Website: walmart
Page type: payment
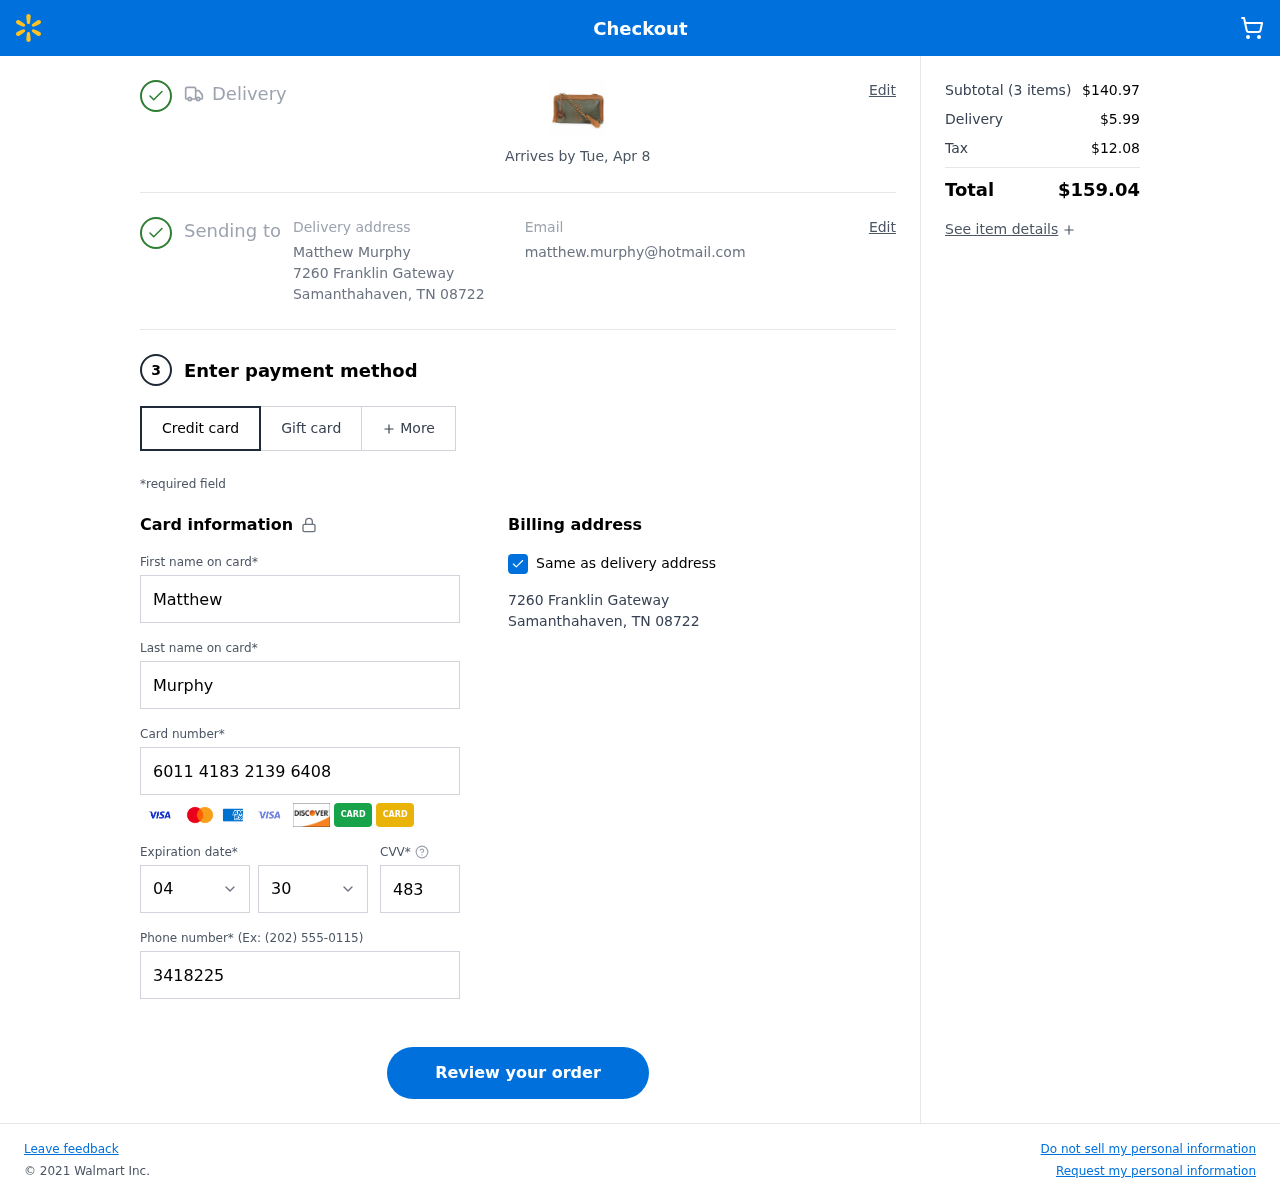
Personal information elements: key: PII_CARD_CVV
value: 483
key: PII_CARD_EXPIRY_MONTH
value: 04
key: PII_CARD_EXPIRY_YEAR
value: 30
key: PII_CARD_NUMBER
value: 6011 4183 2139 6408
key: PII_CITY
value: Samanthahaven
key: PII_EMAIL
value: matthew.murphy@hotmail.com
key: PII_FIRSTNAME
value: Matthew
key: PII_FULLNAME
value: Matthew Murphy
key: PII_LASTNAME
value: Murphy
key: PII_PHONE
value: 3418225048
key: PII_POSTCODE
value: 08722
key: PII_STATE_ABBR
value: TN
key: PII_STREET
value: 7260 Franklin Gateway
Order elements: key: ORDER_DELIVERY_DATE
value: Arrives by Tue, Apr 8
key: ORDER_NUM_ITEMS
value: (3 items)
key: ORDER_SUBTOTAL
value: $140.97
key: ORDER_SHIPPING_COST
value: $5.99
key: ORDER_TAX
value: $12.08
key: ORDER_TOTAL
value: $159.04